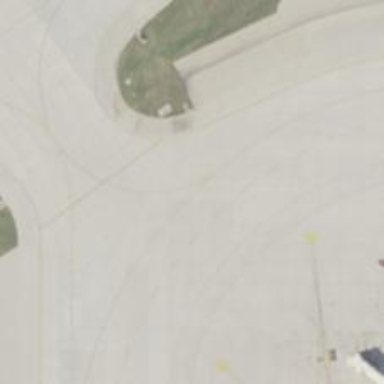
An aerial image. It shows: Taxiway at the airport with asphalt surface.